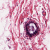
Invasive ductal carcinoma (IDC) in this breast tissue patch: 0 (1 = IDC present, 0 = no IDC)